Aerial crown-view tile of a tropical tree (Barro Colorado Island, Panama), acquired 20250317:
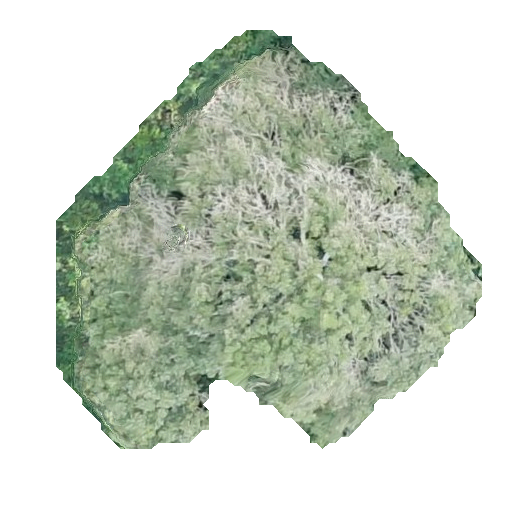
Species: Handroanthus guayacan
GBIF accepted scientific name: Handroanthus guayacan
Crown area: 179.906 m²